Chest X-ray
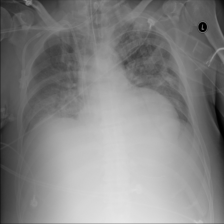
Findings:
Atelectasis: negative
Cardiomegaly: negative
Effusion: negative
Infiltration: negative
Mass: negative
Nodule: negative
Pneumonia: negative
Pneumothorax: negative
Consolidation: negative
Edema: negative
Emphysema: negative
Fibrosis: negative
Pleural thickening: negative
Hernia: negative